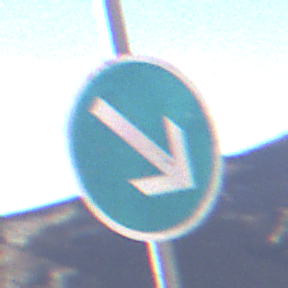
Verkehrszeichen: VorgeschriebeneVorbeifahrtRechts
Umgebung: Outdoor, Nature
Tageszeit: Midday
Wetter: Clear
Licht: Natural
Jahreszeit: NotSpecified
Kontrast: HighContrast